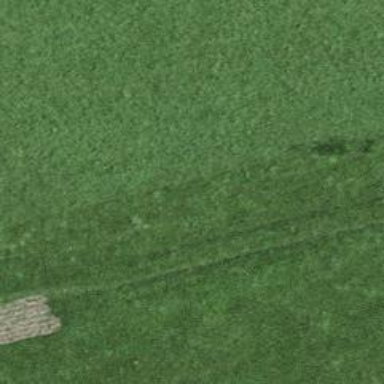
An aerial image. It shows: Grassy track with grade 5 track type.